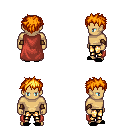
a pixel art fantasy rpg character, male body template, human, tanned skin, maroon cape, gold greaves, light blonde bedhead hairstyle, leather bracers, black slippers, four views (front, back, left, right), 2x2 character sprite sheet, small pixel art, hard edges, no anti-aliasing